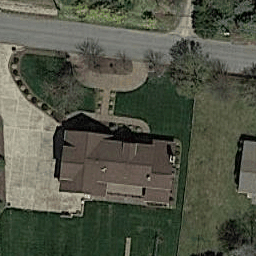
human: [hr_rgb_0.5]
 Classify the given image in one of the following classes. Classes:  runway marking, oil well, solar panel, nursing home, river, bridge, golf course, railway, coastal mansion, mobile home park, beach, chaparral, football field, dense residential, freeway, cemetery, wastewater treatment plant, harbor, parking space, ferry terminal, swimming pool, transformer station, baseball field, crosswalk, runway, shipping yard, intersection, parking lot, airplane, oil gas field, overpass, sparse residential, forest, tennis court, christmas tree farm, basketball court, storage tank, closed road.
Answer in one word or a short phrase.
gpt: sparse residential